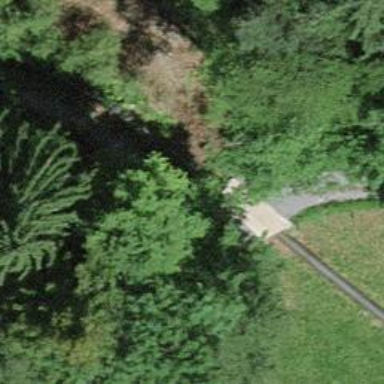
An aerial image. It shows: Unpaved path.